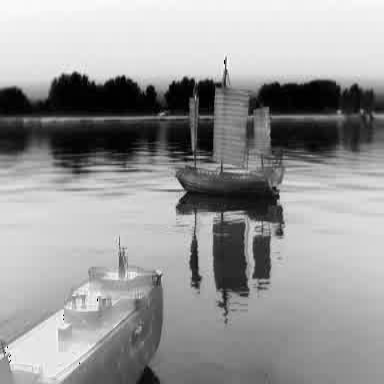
There is a container_ship in the infrared image.